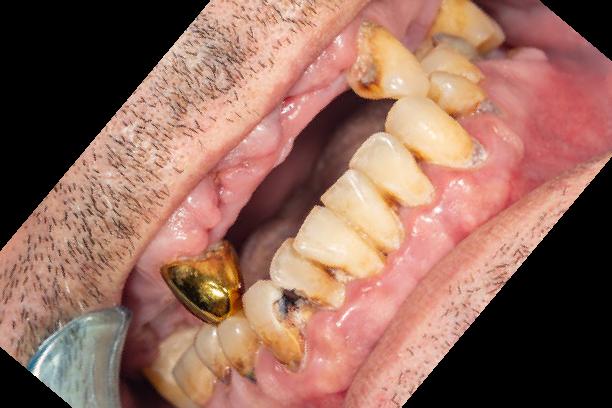
Condition: Gingivitis